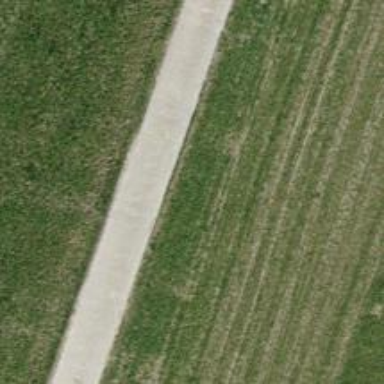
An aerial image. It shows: Well-maintained track road with grade 1 tracktype.